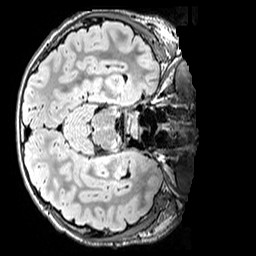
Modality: FLAIR
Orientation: axial
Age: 13
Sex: male
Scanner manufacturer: siemens
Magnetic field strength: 3 T
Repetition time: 5 s
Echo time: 0.388 s